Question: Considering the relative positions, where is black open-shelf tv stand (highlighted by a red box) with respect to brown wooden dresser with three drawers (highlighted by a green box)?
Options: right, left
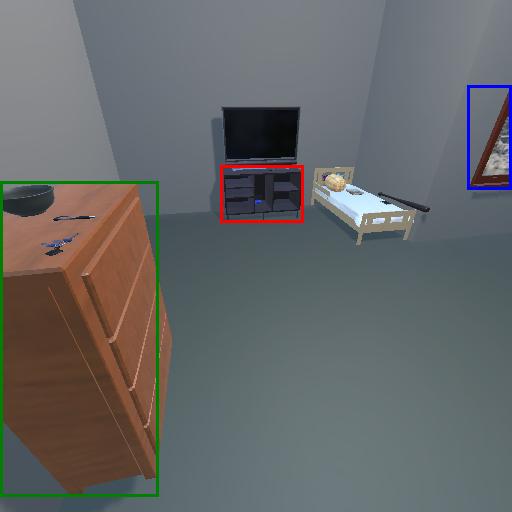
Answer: right